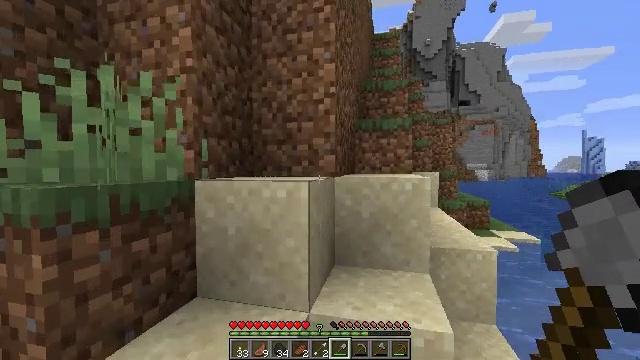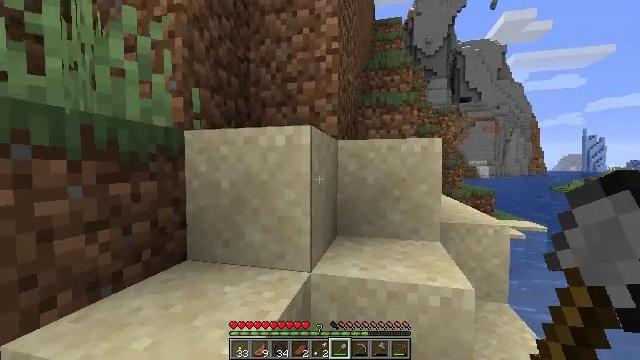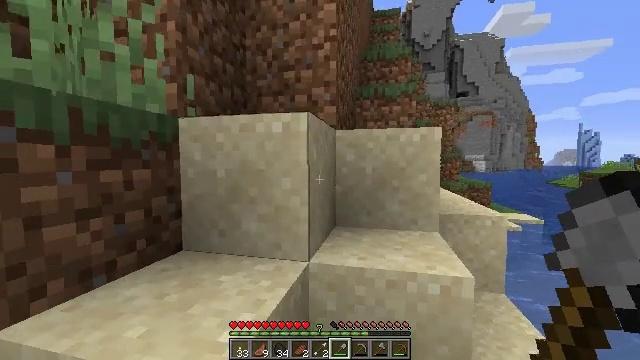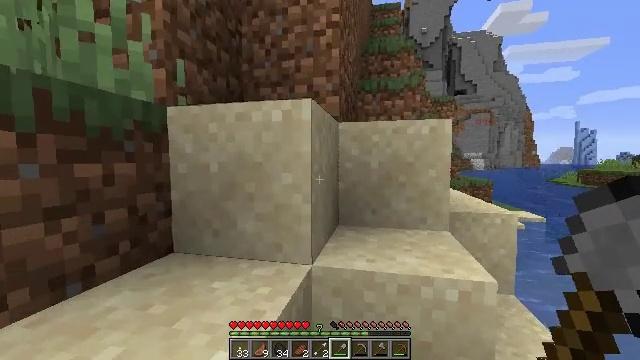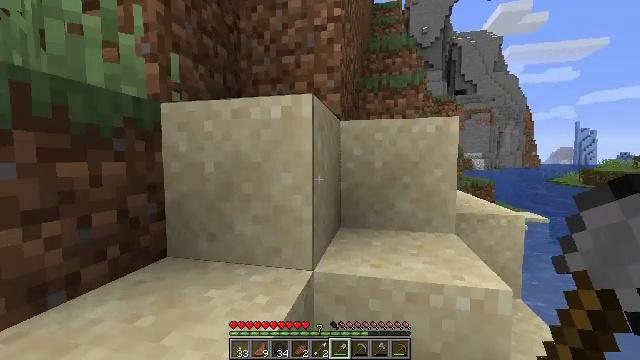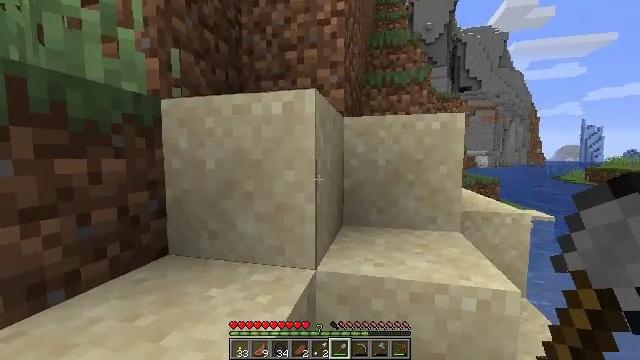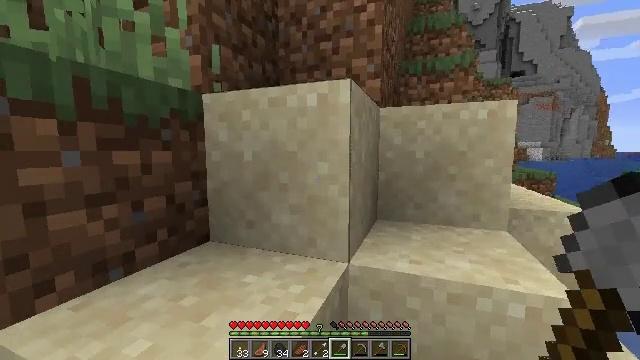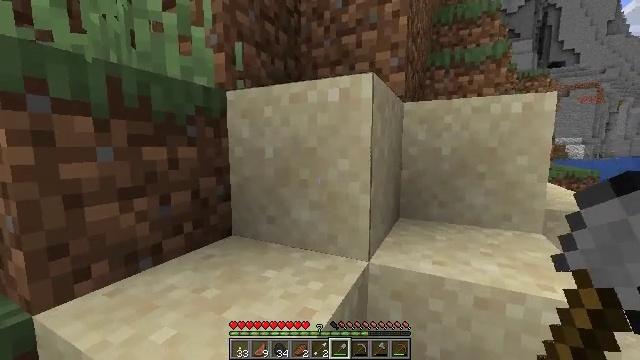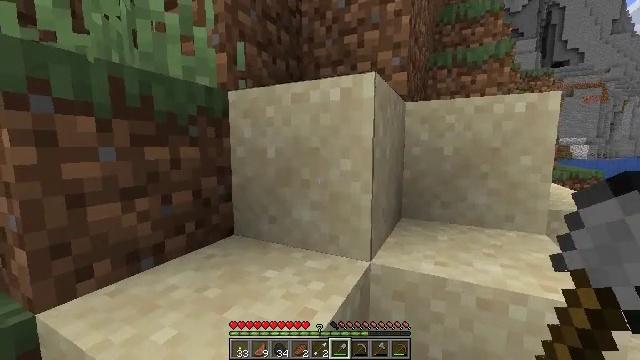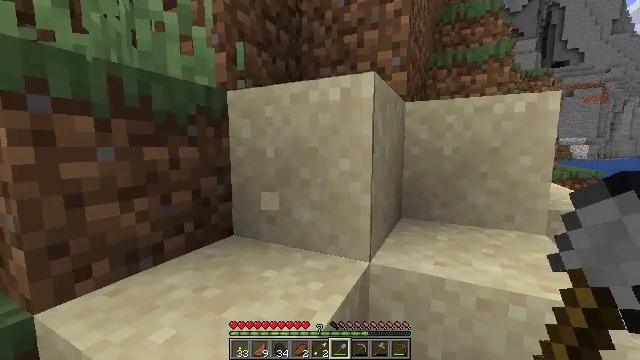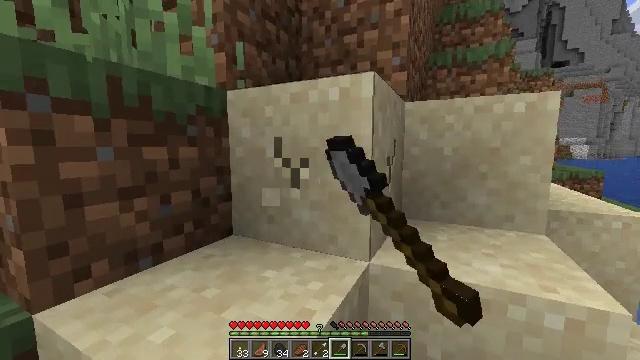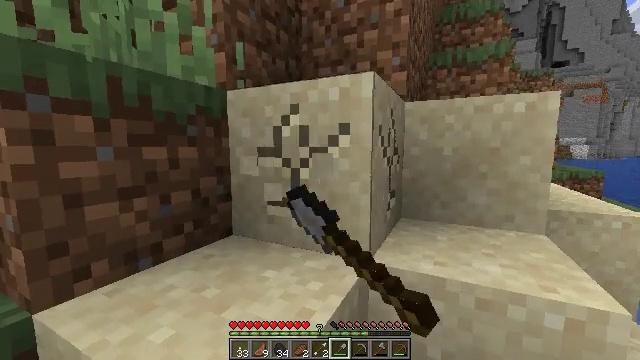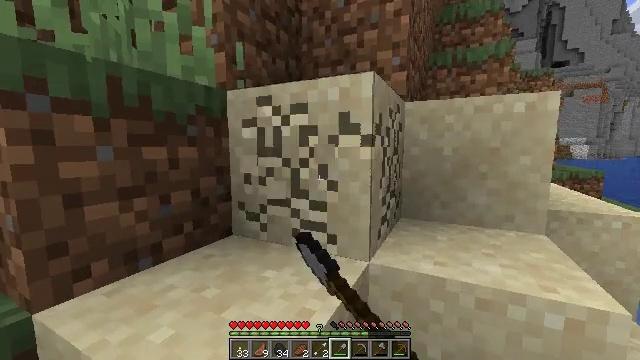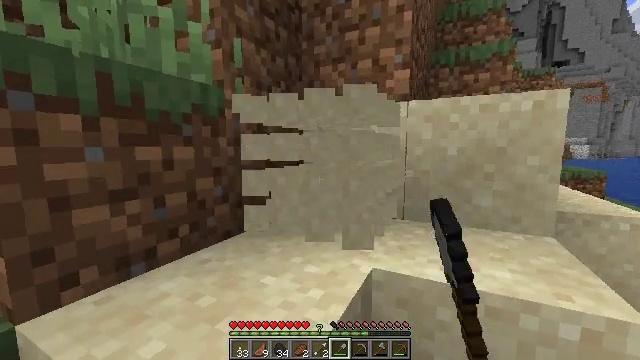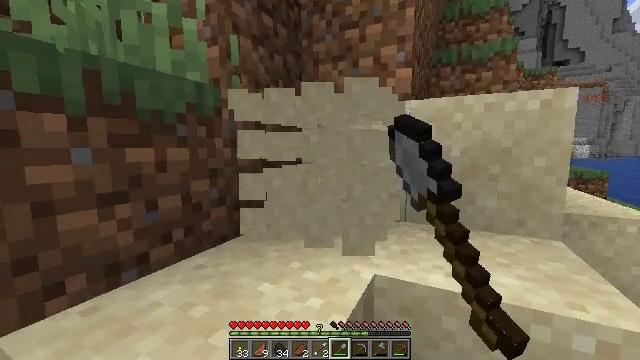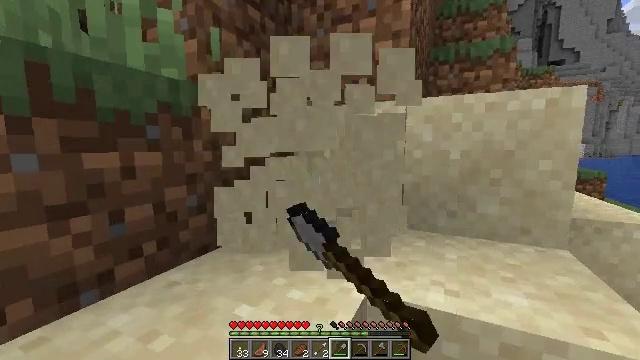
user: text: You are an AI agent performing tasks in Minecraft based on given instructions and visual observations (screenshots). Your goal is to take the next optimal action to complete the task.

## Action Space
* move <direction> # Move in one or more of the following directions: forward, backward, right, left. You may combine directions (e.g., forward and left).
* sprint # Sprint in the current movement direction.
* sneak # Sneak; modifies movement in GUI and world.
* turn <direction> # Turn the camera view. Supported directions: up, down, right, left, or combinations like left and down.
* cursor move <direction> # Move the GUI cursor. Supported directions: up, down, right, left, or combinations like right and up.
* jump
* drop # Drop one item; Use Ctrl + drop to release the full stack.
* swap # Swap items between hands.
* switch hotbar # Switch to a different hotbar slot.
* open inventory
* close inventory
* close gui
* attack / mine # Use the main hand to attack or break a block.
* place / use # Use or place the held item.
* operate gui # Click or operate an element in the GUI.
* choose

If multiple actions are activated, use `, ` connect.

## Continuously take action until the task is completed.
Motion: motion action
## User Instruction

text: Dig up some sand.
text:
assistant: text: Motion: move forward
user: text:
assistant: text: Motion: turn down
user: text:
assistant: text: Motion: no_op
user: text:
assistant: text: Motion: no_op
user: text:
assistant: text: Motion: no_op
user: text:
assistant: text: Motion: turn left and down
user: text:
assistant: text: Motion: turn left
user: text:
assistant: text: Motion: no_op
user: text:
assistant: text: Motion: attack / mine
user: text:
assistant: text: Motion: attack / mine
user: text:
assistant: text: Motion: attack / mine
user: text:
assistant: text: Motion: attack / mine
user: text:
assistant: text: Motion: move forward, attack / mine
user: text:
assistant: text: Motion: move forward, attack / mine
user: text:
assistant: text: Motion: move forward and move right, attack / mine
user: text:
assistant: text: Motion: move forward and move right, turn right, attack / mine
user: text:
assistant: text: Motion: move forward and move right, turn right and up, attack / mine
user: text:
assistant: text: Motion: turn right, attack / mine
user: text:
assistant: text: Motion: attack / mine
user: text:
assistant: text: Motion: attack / mine
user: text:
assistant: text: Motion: attack / mine
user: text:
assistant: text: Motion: attack / mine
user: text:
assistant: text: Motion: attack / mine
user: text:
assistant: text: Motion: attack / mine
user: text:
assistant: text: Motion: attack / mine
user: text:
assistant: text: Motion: move forward and move right, attack / mine
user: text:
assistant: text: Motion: move forward and move right, turn left, attack / mine
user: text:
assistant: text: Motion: no_op